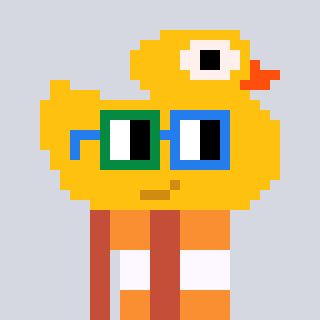
a pixel art character with square green and blue glasses, a ducky-shaped head and a rust-colored body on a cool background